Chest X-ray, PA view. Patient: 61 years old, sex F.
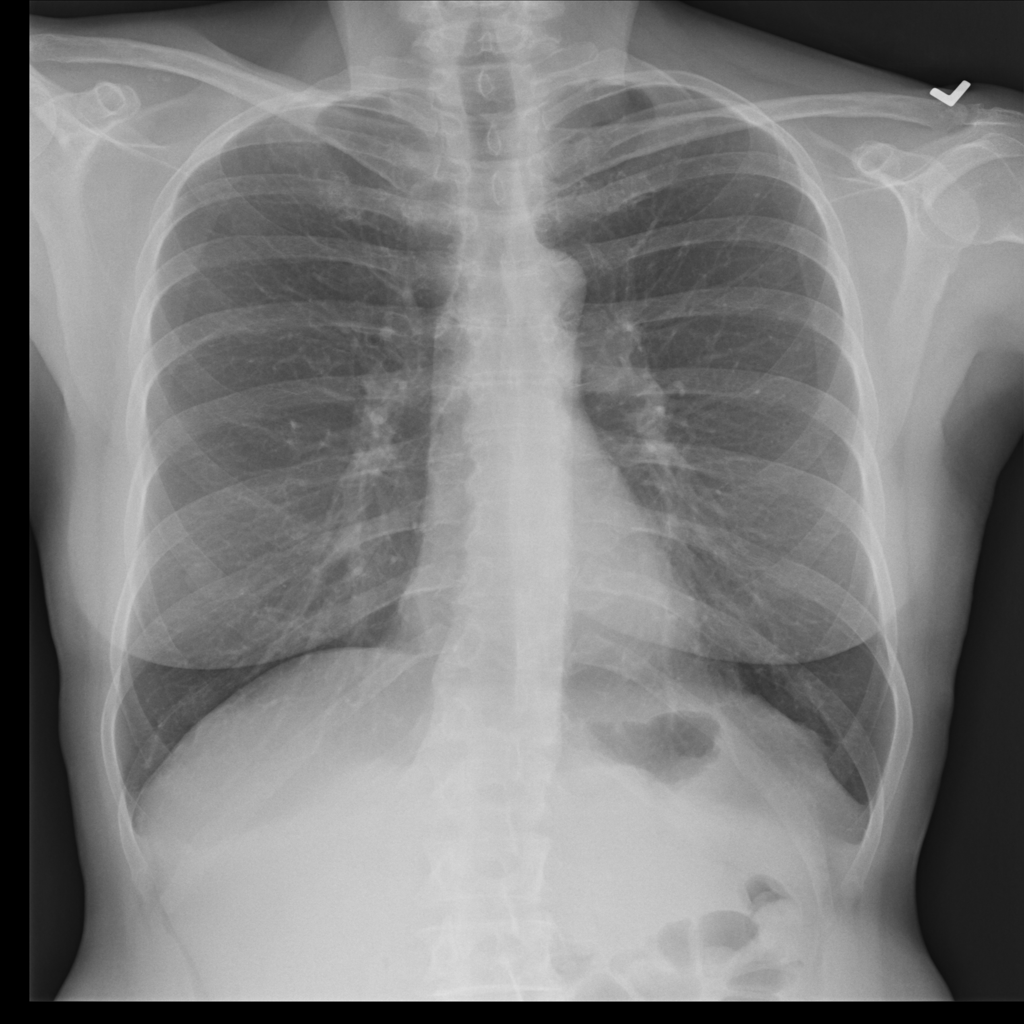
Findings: No Finding